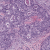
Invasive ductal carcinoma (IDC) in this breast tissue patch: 0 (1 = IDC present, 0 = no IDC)